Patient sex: F
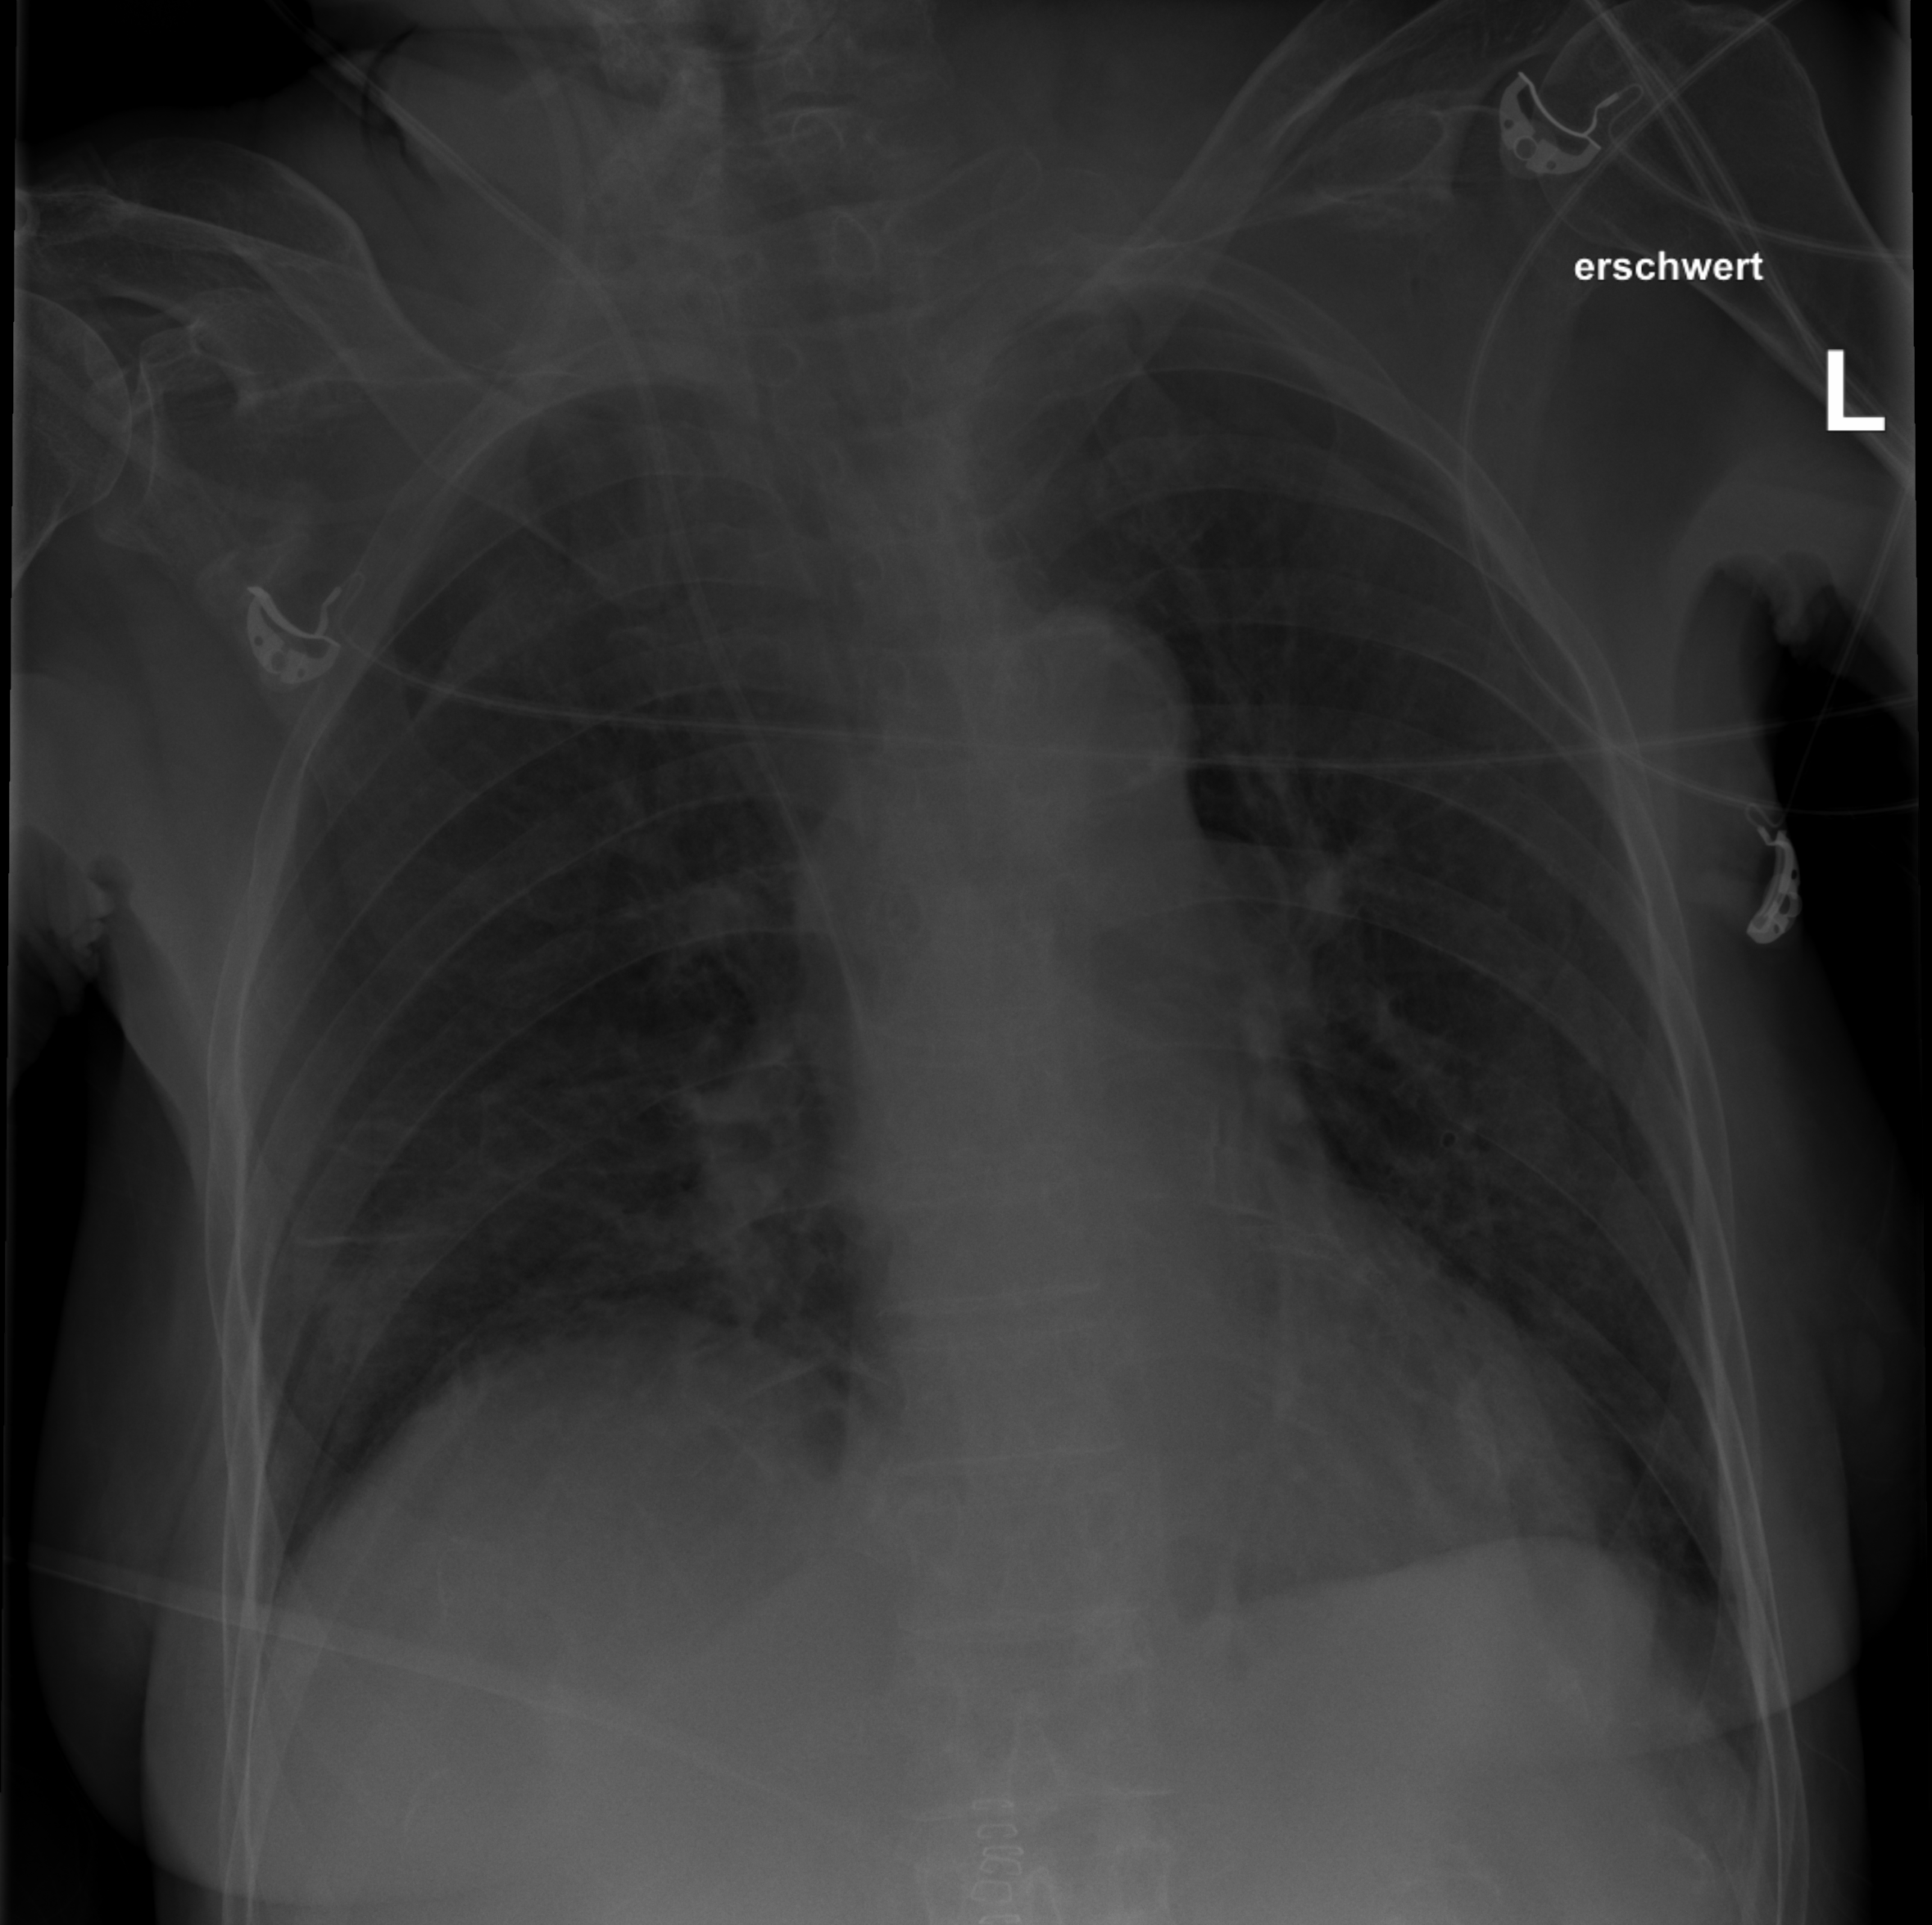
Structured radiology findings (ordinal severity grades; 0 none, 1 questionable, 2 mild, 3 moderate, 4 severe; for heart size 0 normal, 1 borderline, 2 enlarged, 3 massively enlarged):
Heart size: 0
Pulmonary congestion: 0
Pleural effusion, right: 0
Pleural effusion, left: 0
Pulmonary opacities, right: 2
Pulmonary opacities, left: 0
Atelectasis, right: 0
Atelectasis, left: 0